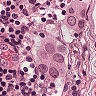
Metastatic tissue present: yes